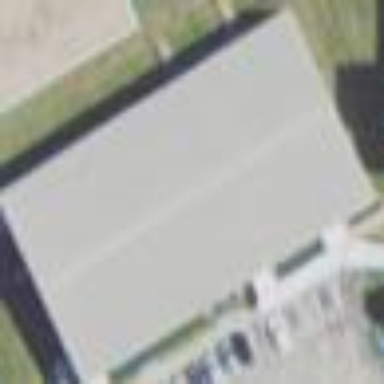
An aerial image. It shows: Building that is sports hall.